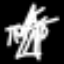
Label: The Eiffel Tower